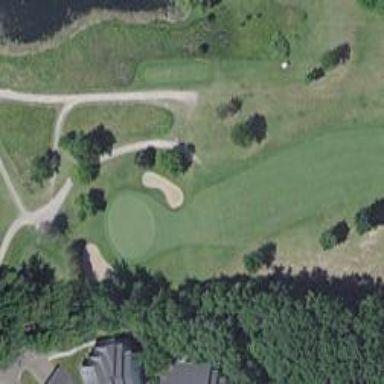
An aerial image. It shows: View of golf hole.